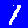
Digit: 1